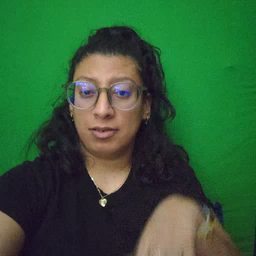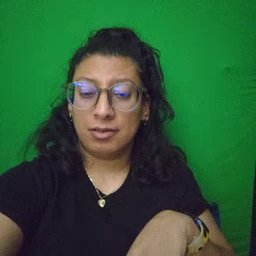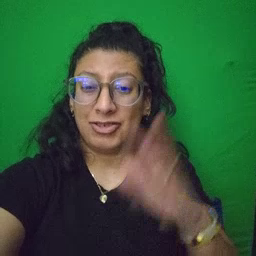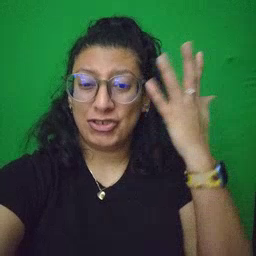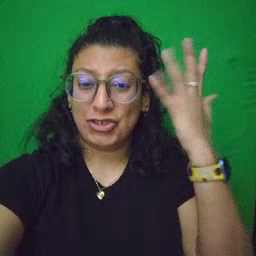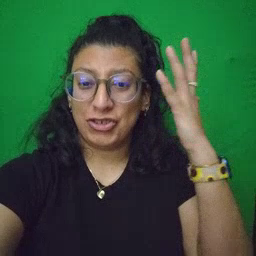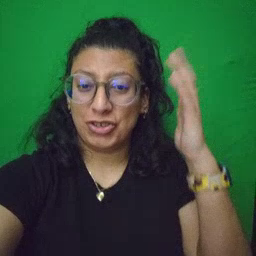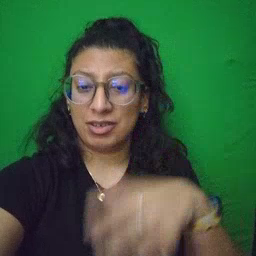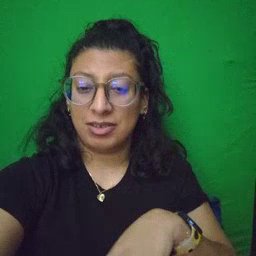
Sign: tree